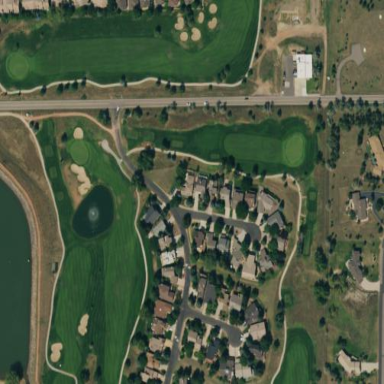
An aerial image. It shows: Area with grass used as rough in golf course.